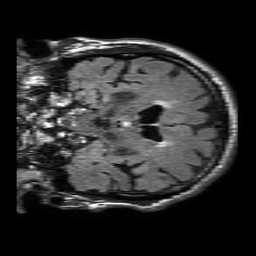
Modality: FLAIR
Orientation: coronal
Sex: male
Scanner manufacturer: philips
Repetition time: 11 s
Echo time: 0.125 s